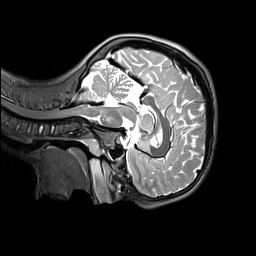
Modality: T2w
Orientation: sagittal
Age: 9
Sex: male
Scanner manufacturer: siemens
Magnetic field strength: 3 T
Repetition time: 3.2 s
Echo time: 0.408 s